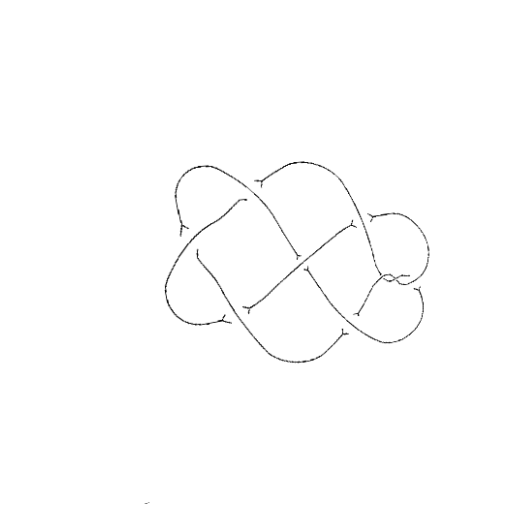
Crossing number: 9